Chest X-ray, AP view. Patient: 35 years old, sex F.
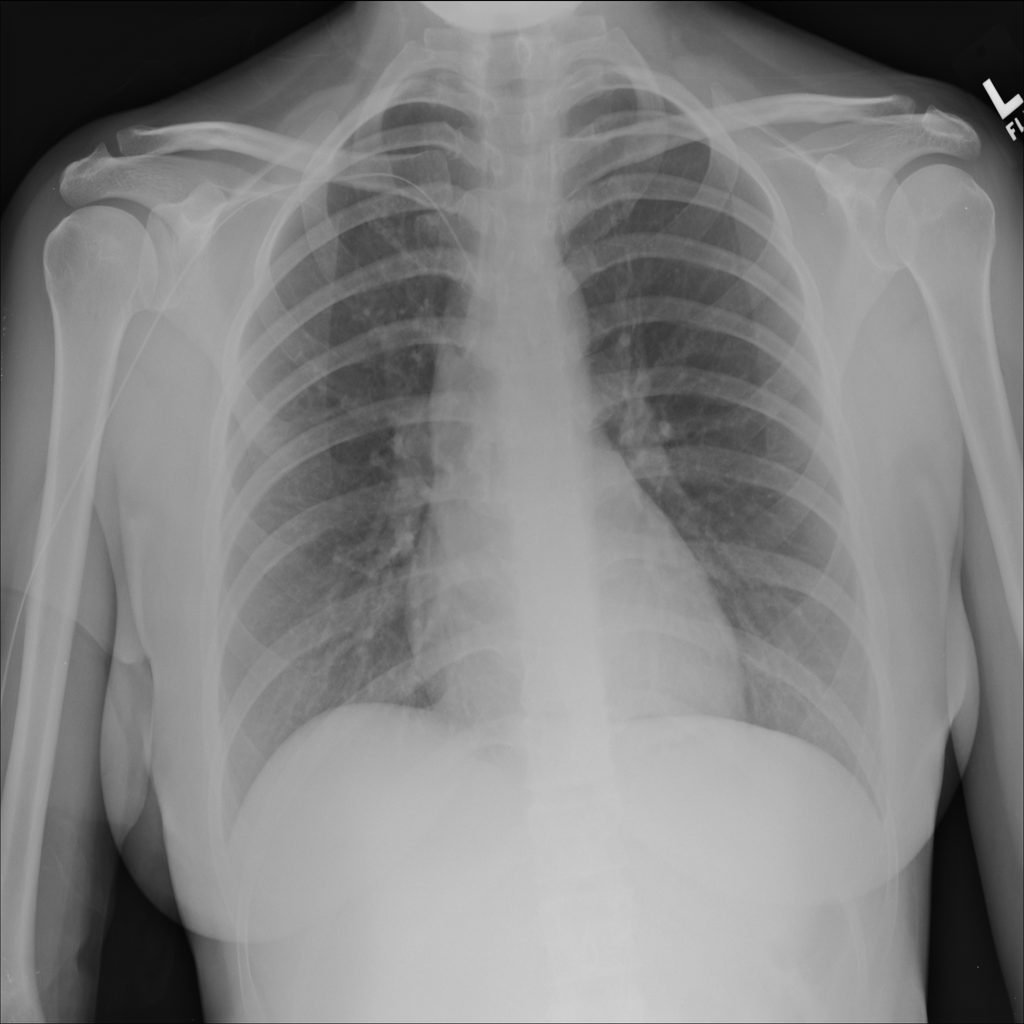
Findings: No Finding